Aerial crown-view tile of a tropical tree (Barro Colorado Island, Panama), acquired 20241216:
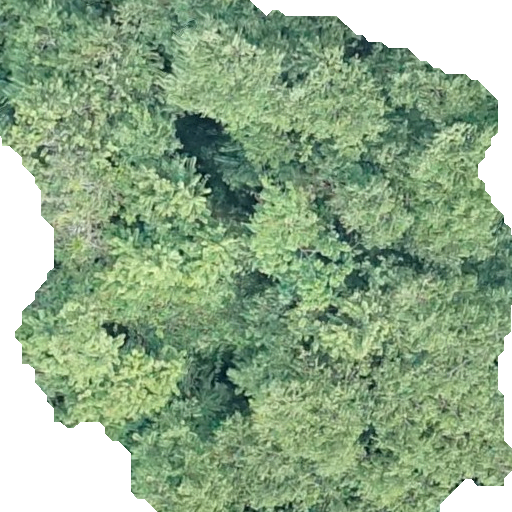
Species: Guazuma ulmifolia
GBIF accepted scientific name: Guazuma ulmifolia
Crown area: 372.027 m²